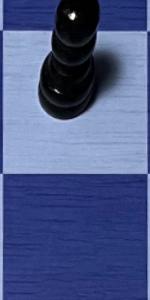
Label: Empty